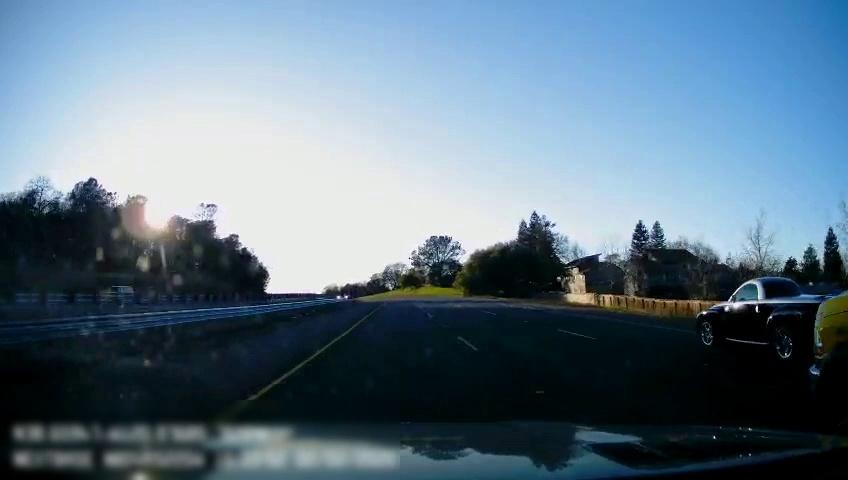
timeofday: Day
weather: Sunny
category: Drivable Space
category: Vehicles | Car
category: Vehicles | Truck
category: Vehicles | SUV
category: Lanes | Current Lane
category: Lanes | Current Lane
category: Lanes | Alternate Lane
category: Lanes | Alternate Lane